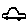
Label: car